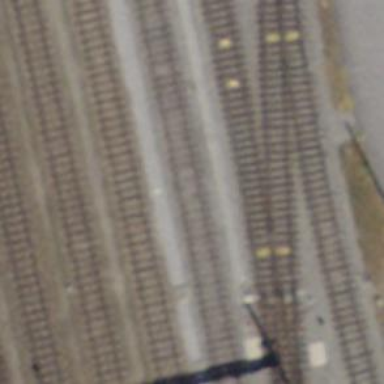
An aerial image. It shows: Single-track railway siding with electrified contact lines.